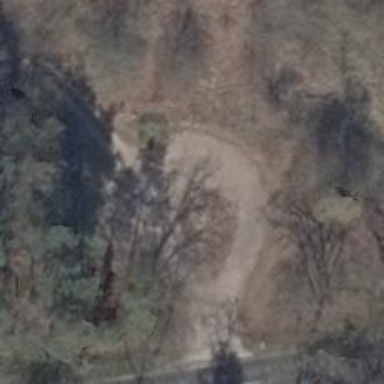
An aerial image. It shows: Turning circle on the road.